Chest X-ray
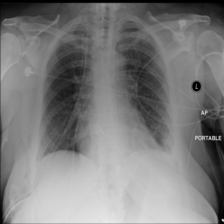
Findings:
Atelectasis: negative
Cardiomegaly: negative
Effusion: negative
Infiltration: negative
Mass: positive
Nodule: negative
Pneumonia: negative
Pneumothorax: negative
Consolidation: negative
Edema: negative
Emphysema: positive
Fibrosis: negative
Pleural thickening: negative
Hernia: negative